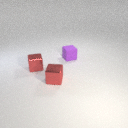
small purple rubber cube behind small red metal cube